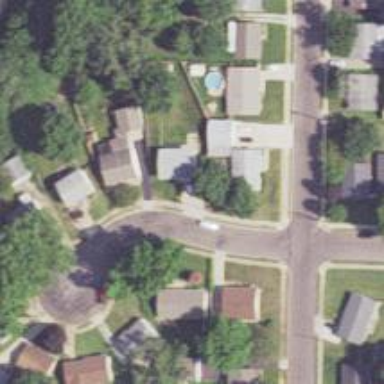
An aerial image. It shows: Residential road.